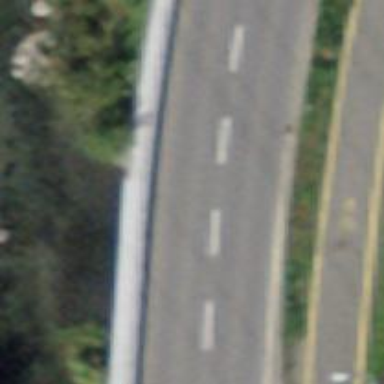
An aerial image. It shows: Tertiary road with asphalt surface.